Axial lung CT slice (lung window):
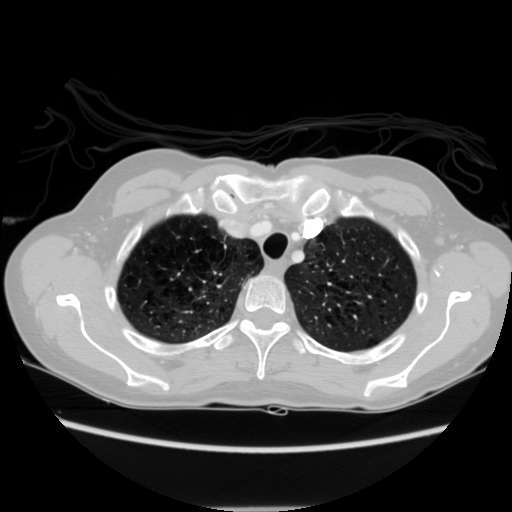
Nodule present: no